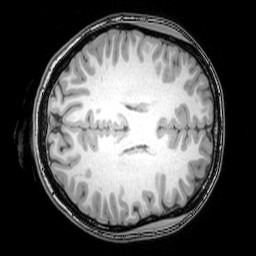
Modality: T1w
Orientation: axial
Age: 22
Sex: female
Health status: healthy
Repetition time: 0.081 s
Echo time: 0.037 s